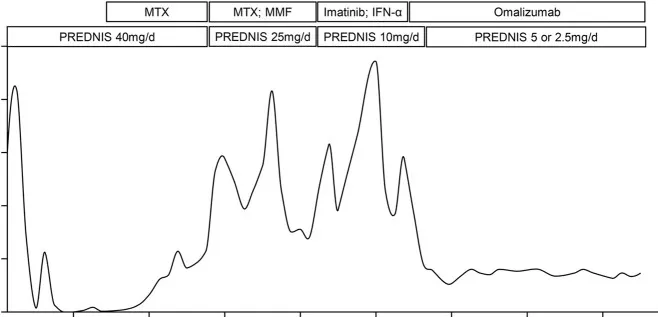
Variation curve of patient #1's absolute eosinophil count (AEC) over time and different treatments. The curve demonstrated the change of the patient's PB eosinophil count over time and adjustments of therapeutic regimen. It declined rapidly after first initiation of prednisolone (PREDNIS) and rose gradually since January 2020. Application of methotrexate (MTX), mofetil tablets (MMF), Imatinib, and Interferon-alpha (IFN-alpha) did not bring down the AEC. Omalizumab was used in September 2021, after which his PB eosinophil count decreased rapidly and reached 0.8 x 109/L in January 2022. It has stayed around 1.0 x109/L for 17 months. Prednisolone was tapered to 2.5 mg/d.
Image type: pathology (masson_trichrome)